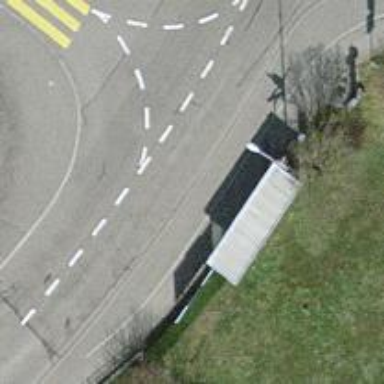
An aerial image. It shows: Bus stop with platform for public transport.